Question:
in the above table i need sql query by which i can return dates between Leave_from and Leave_to from leave_log Table (eg, Leave_from 30/07/2018 Leave_to 02-08-2018) i need dates like
'''
30/07/2018
01/08/2018
02/08/2018
'''
by which i will try next query
2) is der any query or function which will check before insert into leave_log table whether the leaves applied by the employees for particular date (01-08-2018) does not cross quota of 10% per Team
Thanks in advance
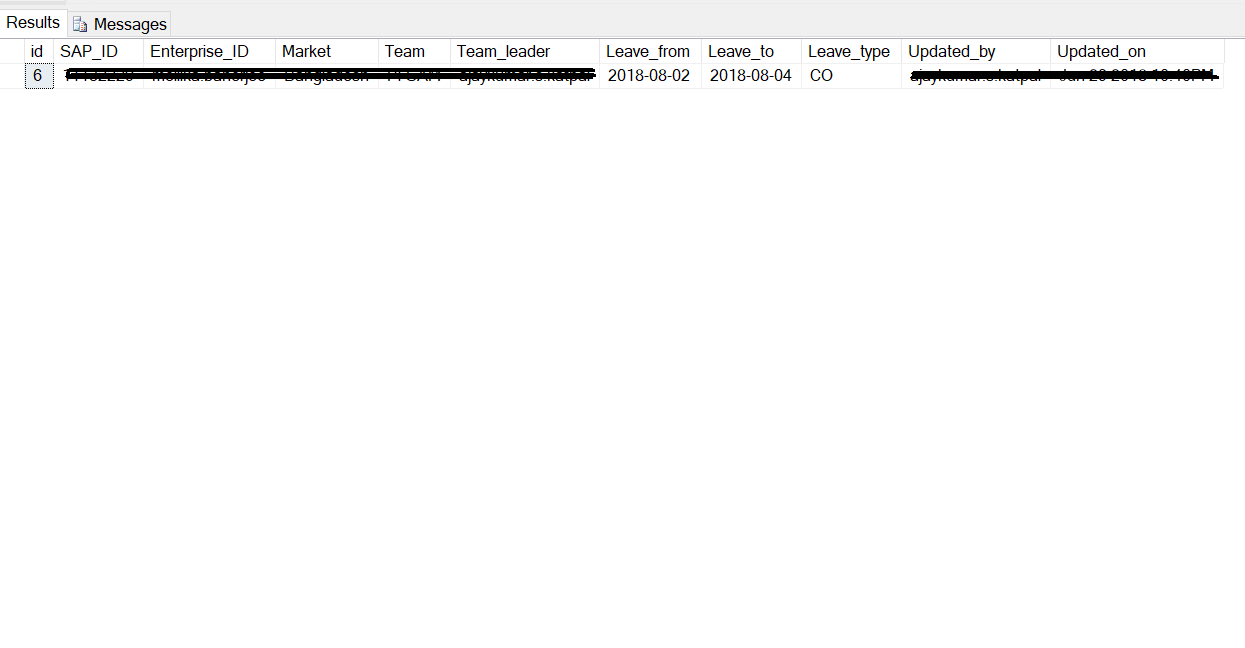
Answer: First, you should have a 'calender' table if yes, then you need to 'JOIN' with your actual table to 'calender' table. In other way you can use recursive 'CTE' option :
'''
with t as (
select id, leave_frm, leave_to
from table
union all
select id, dateadd(day, 1, leave_frm), leave_to
from t
where leave_frm < leave_to
)
select *
from t
option (maxrecursion 0);
'''